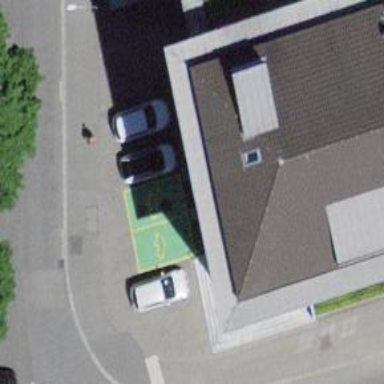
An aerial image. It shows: Charging station.